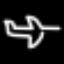
Label: airplane